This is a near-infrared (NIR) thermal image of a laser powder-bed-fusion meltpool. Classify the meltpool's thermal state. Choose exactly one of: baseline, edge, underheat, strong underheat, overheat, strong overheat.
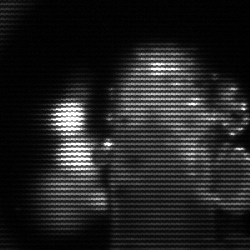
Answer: strong underheat